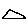
Label: triangle